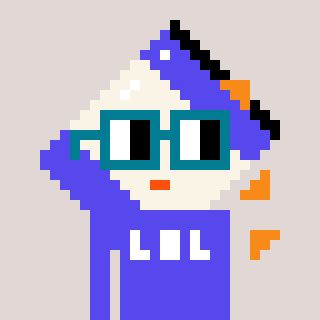
a pixel art character with square dark green glasses, a chips-shaped head and a computerblue-colored body on a warm background